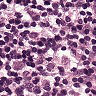
Metastatic tissue present: no